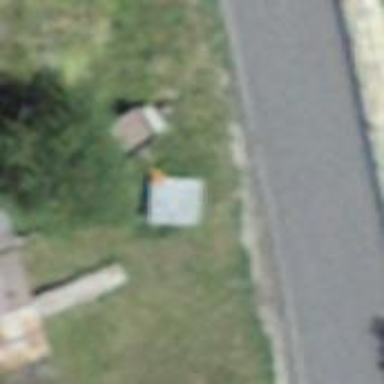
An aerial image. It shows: Pole with roof-covered pipeline marker.